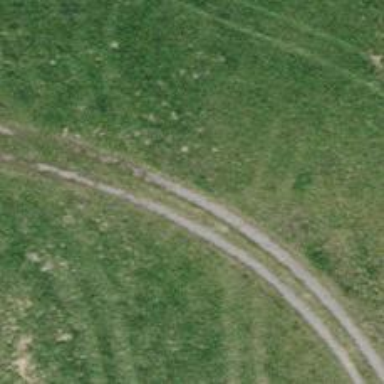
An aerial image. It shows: Track with grade 3 surface.